Question: I have a couple models and I am not sure how to write me HTML forms in order for the controller to automatically pick them up and save them.
I have a couple models
'''
class Job < ActiveRecord::Base
has_many :specialties
end
class Specialty < ActiveRecord::Base
belongs_to :job
end
'''
For simplicity, say each has a name and description.
I want a form where the user can create a job and its specialties at the same time. Right now, my views just use '<%= render 'form' %>' but I expect that will have to change. This is basically what I am looking for:

Is this possible with autosave? How does Rails know which inputs to take for the specialties? How do I markup those forms?
Bonus points for suggestions on how to structure the markup, e.g. partials, layouts, etc. :)
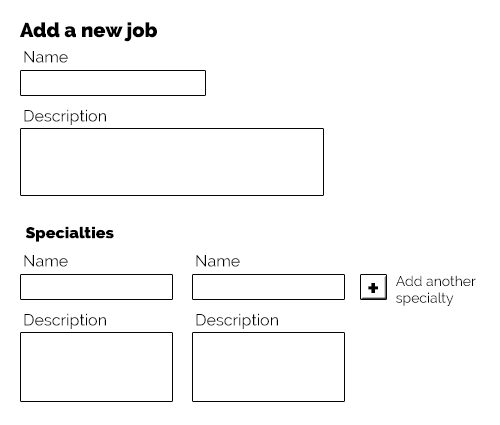
Answer: I used the RailsCast for nested model forms. It was exactly what I needed.
<URL>